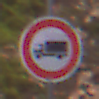
Verkehrszeichen: VerbotFuerKraftfahrzeugeUeberDreiKommaFuenfTonnen
Umgebung: Outdoor, Nature
Tageszeit: Midday
Wetter: Overcast
Licht: Natural
Jahreszeit: Autumn
Kontrast: LowContrast